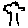
Label: tree